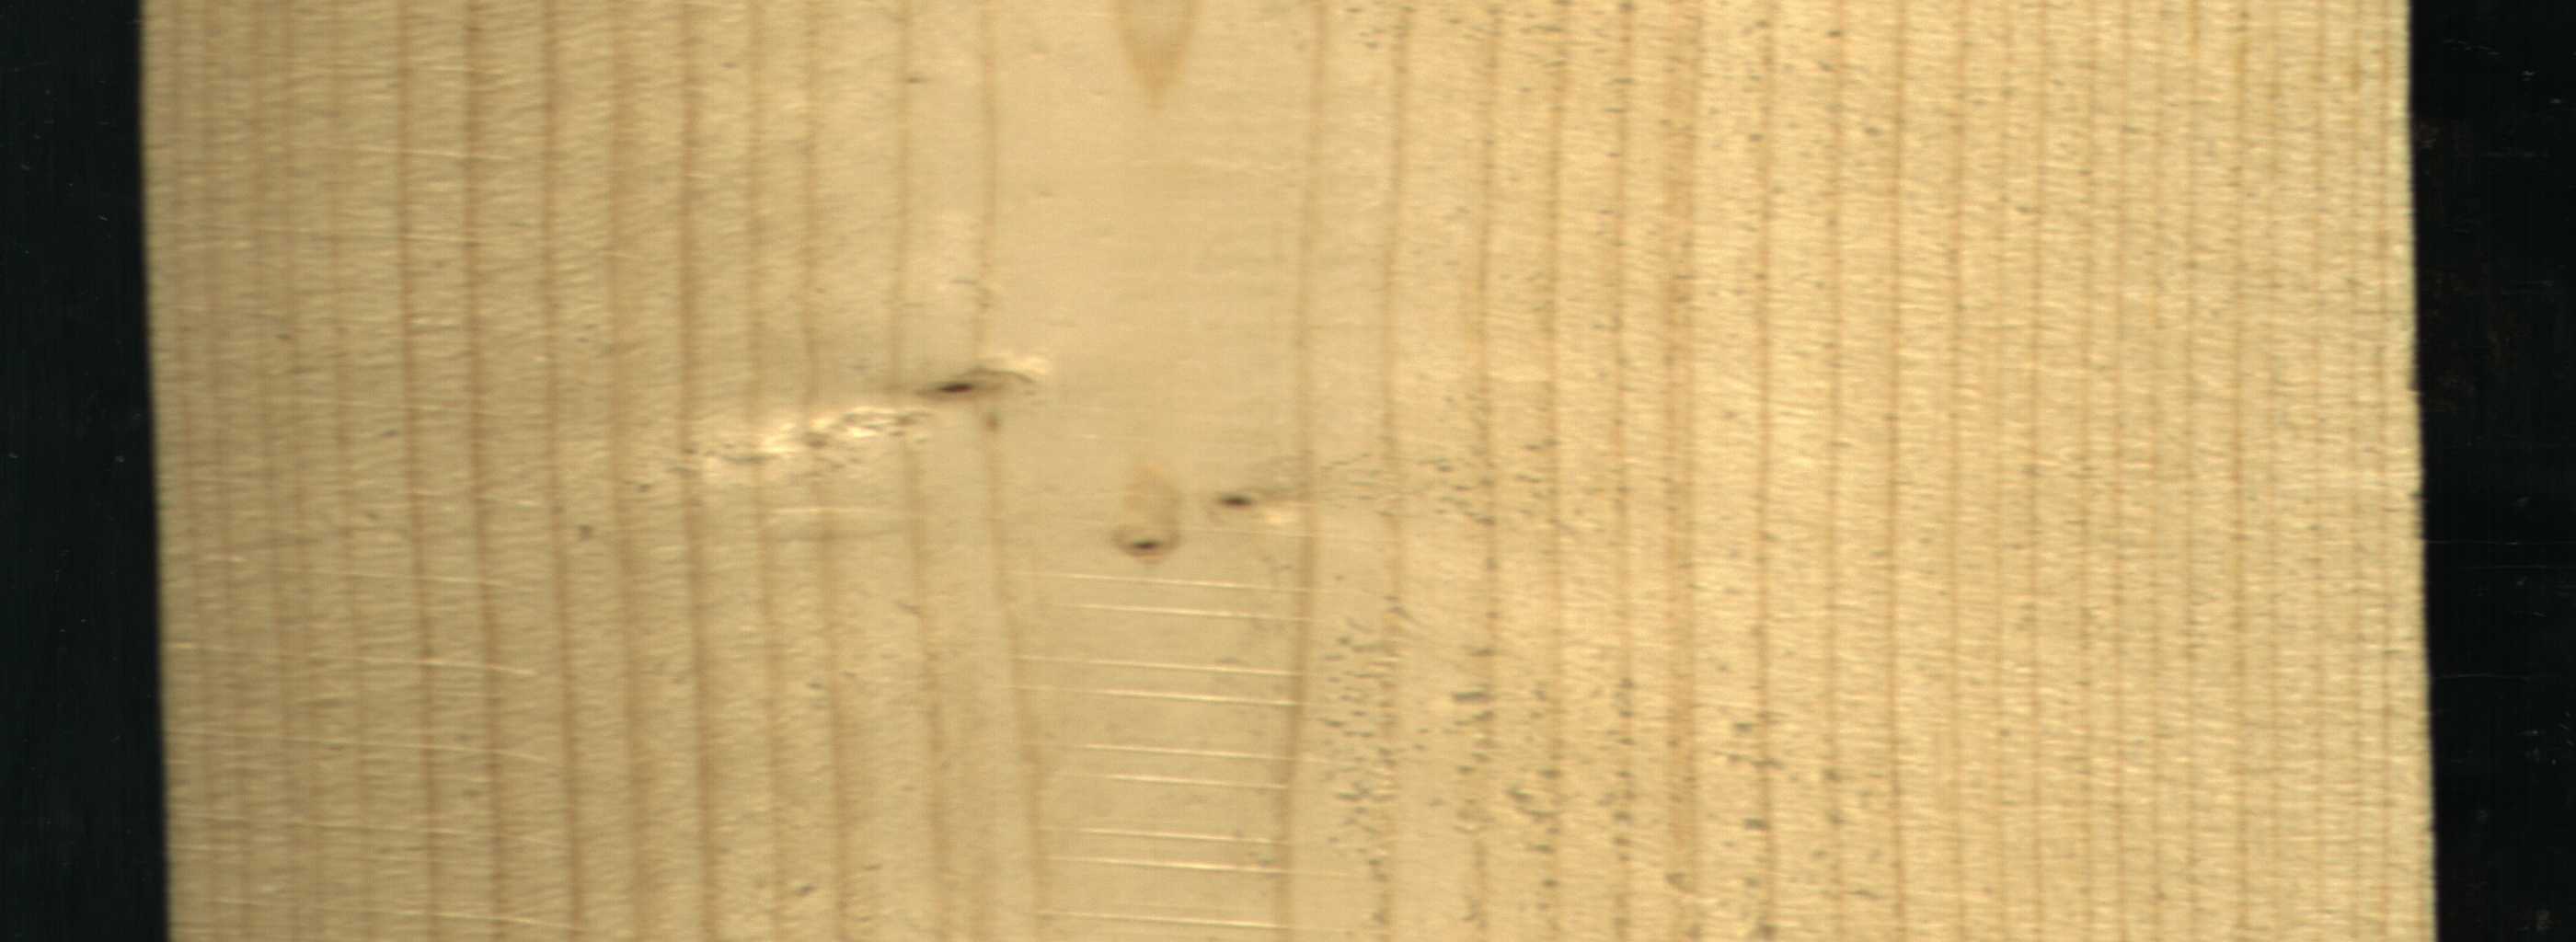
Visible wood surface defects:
Live_Knot
Live_Knot
Live_Knot